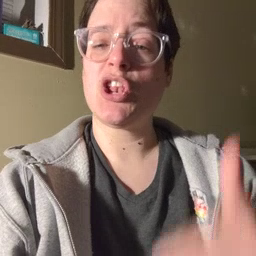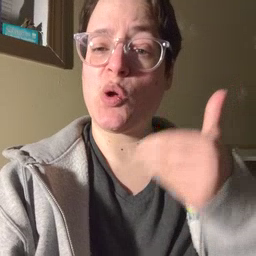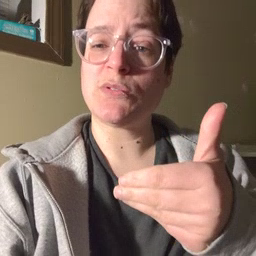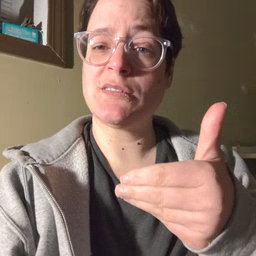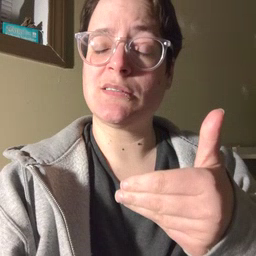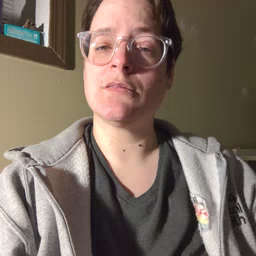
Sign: close